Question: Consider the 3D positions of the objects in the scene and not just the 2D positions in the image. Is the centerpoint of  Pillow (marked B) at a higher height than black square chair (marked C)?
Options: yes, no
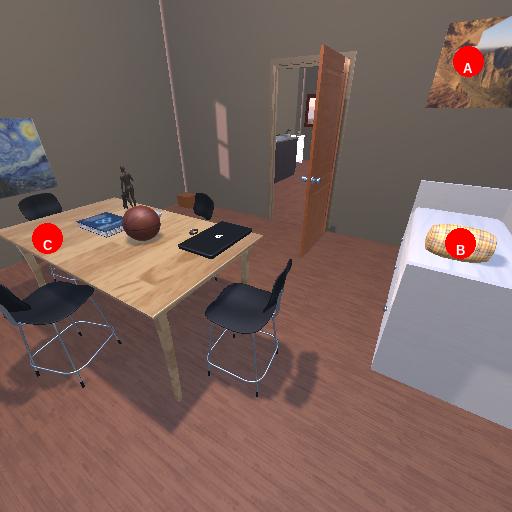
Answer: yes